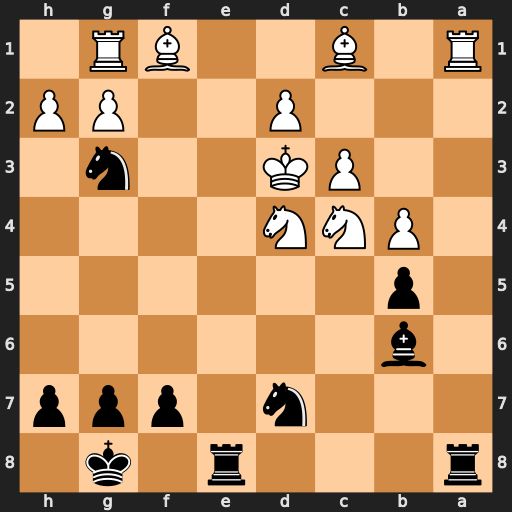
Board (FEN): r3r1k1/3n1ppp/1b6/1p6/1PNN4/2PK2n1/3P2PP/R1B2BR1
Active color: b
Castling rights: -
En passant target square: -
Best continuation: bxc4+ Kc2 Rxa1